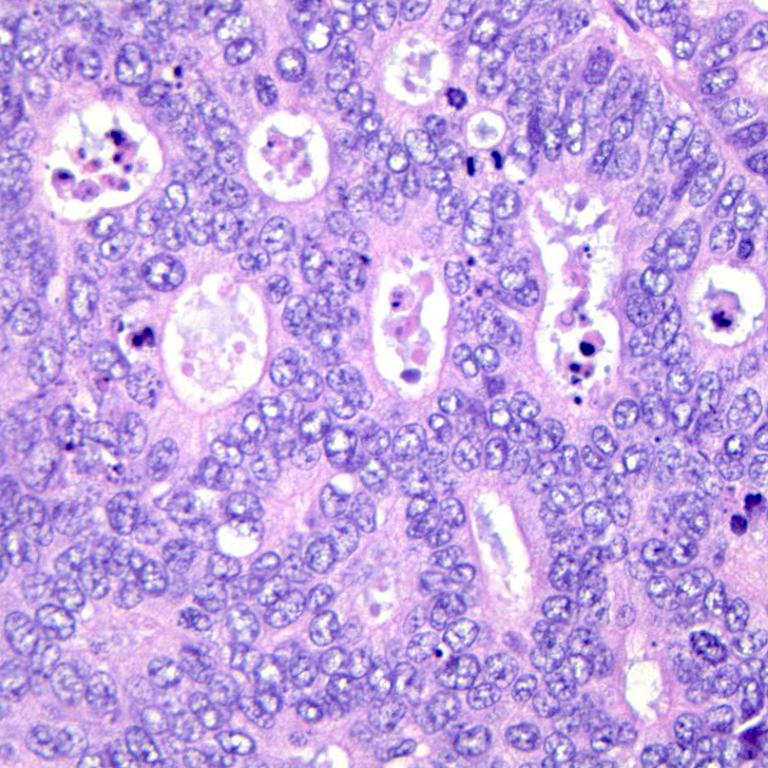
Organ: colon
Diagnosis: adenocarcinomas